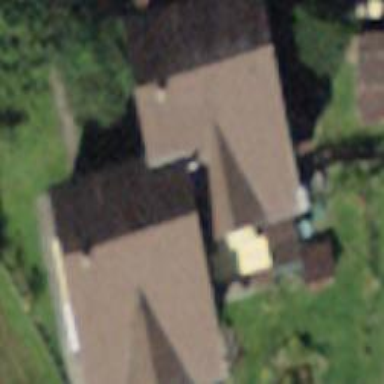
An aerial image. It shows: Semi-detached house.